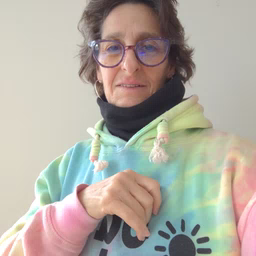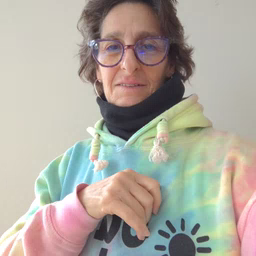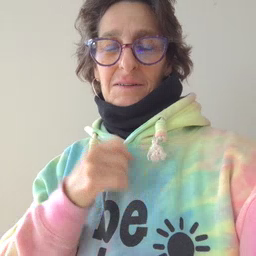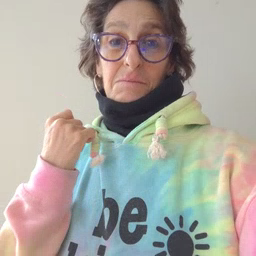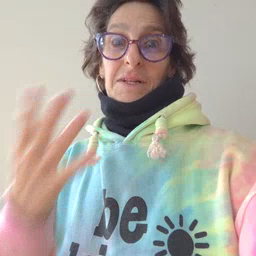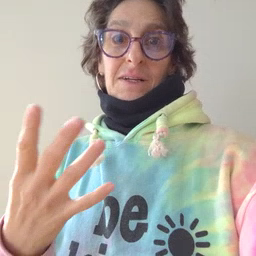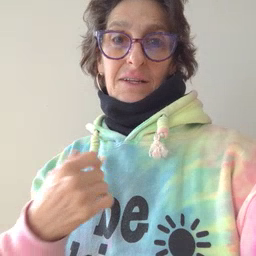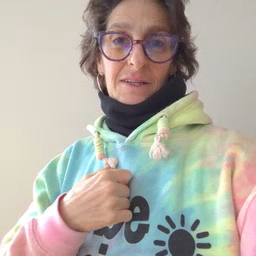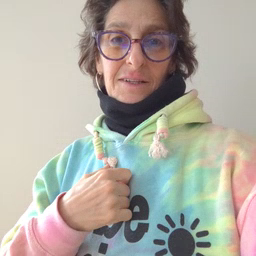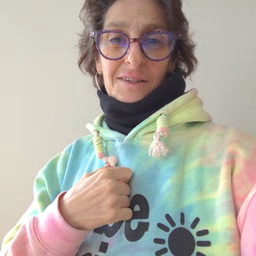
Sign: many